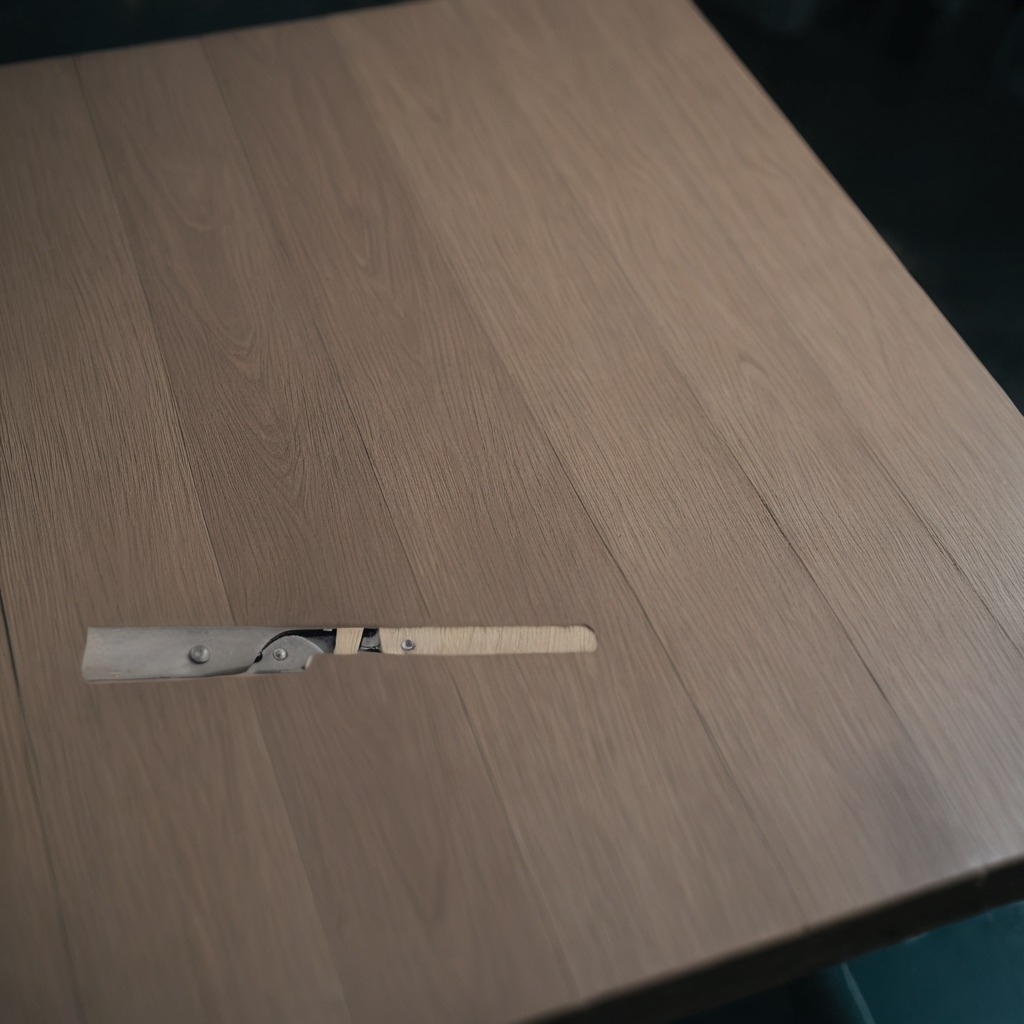
A handheld metal saw is lying on the table.